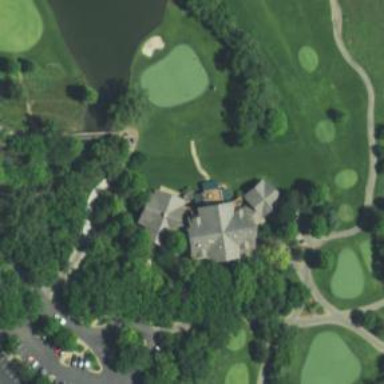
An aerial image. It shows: Golf rough area.